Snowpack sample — Snodgrass Mountain, Crested Butte, Colorado (2/4/25, 12:06 PM MST)
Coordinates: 38.923, -106.968
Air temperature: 35 °F
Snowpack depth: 80 cm
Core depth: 20 cm
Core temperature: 33.8 °F
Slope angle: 14°, slope face: 78°
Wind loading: low
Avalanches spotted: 0
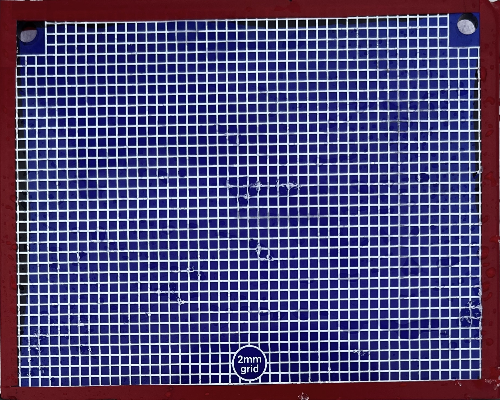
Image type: profile
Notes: No avalanches nearby, unusually warm weather for the last month reported by residents, Collected 25 yards from treeline